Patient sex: M
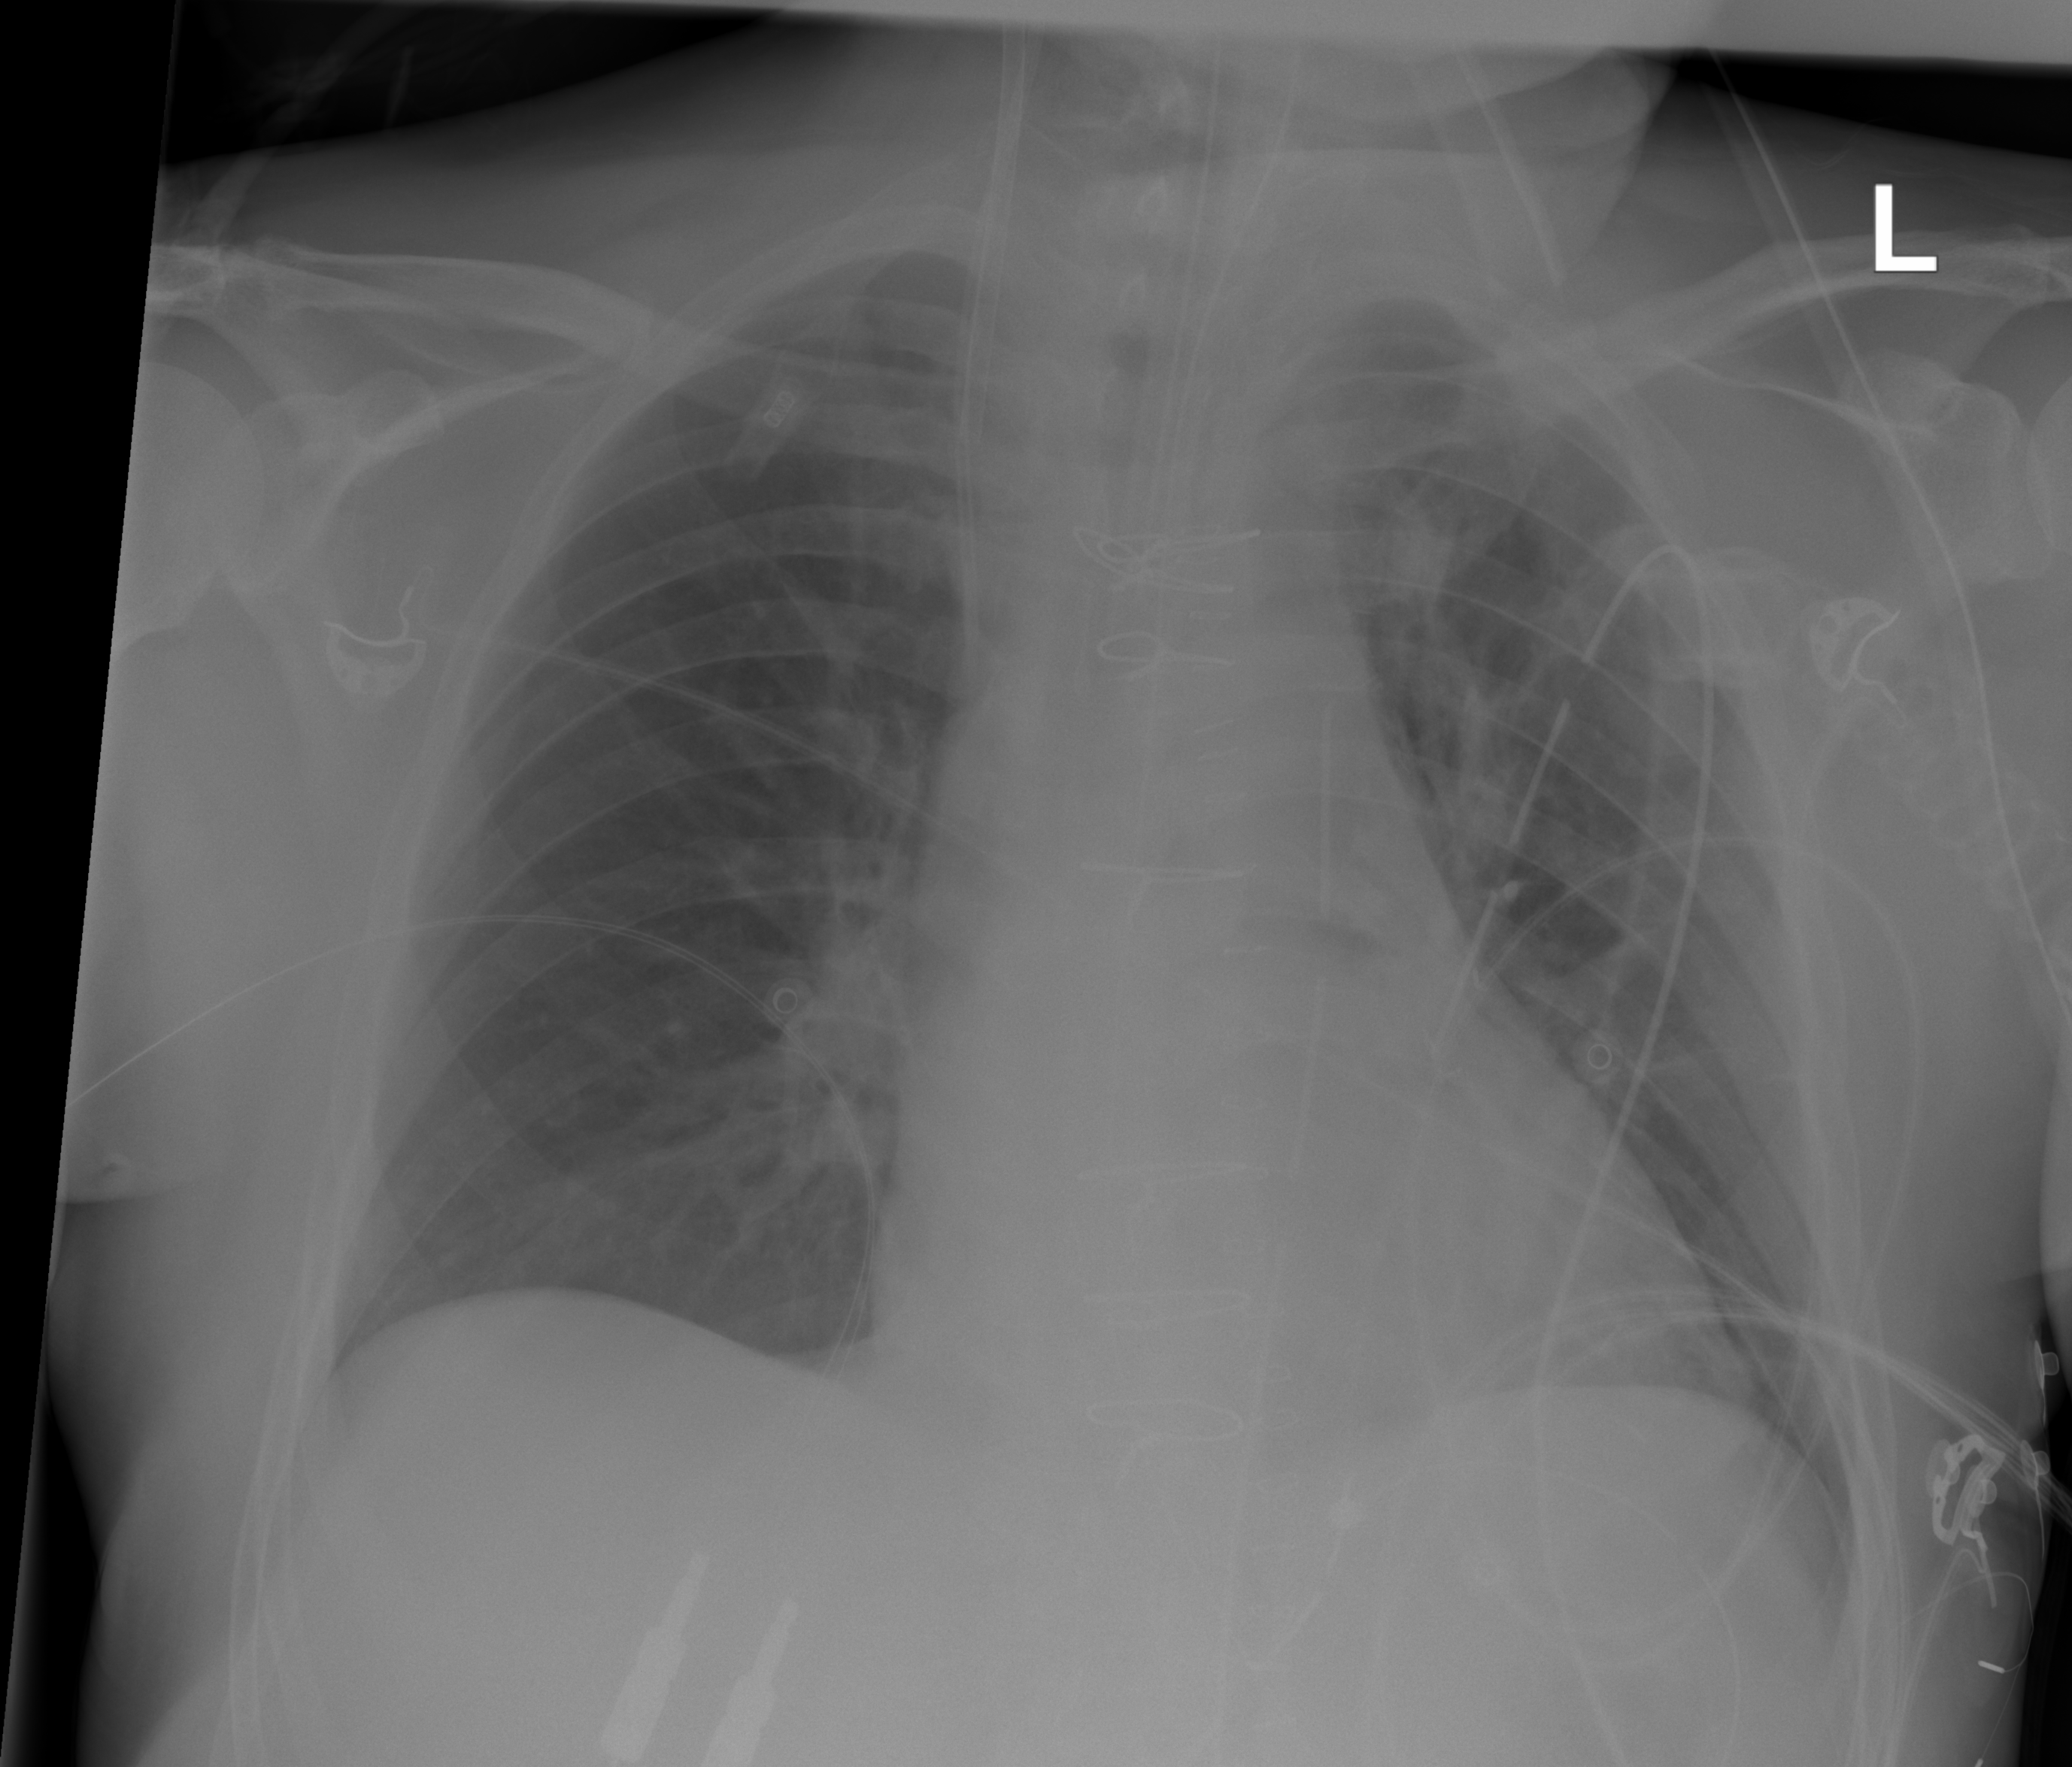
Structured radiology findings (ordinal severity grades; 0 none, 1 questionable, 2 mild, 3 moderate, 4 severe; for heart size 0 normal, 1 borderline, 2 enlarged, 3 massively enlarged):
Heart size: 0
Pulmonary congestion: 0
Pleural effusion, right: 0
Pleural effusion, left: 0
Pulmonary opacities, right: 0
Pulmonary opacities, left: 2
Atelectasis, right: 0
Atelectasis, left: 0